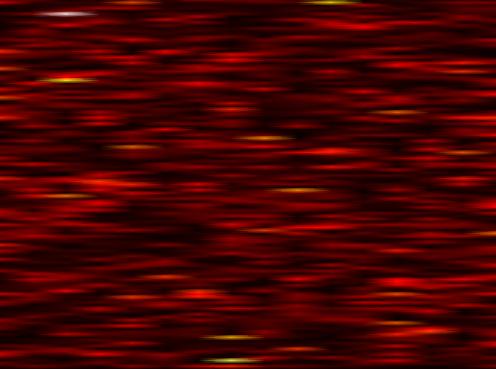
Label: FOFDM